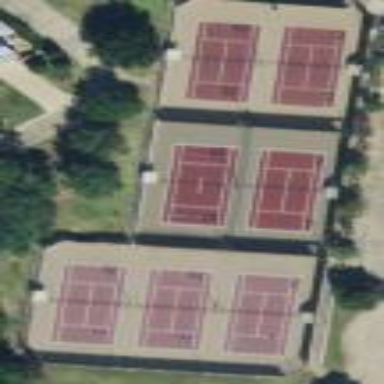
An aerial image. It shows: Tennis court in leisure pitch.